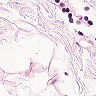
Metastatic tissue present: no